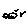
Label: bird